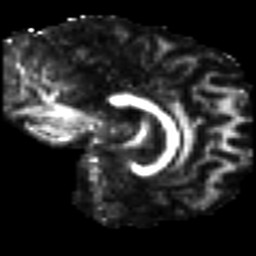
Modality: FA
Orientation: sagittal
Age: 32
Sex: female
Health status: ill
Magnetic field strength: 3 T
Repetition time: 9 s
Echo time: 0.093 s